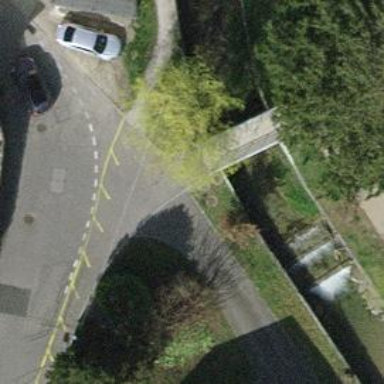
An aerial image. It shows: Footway bridge.